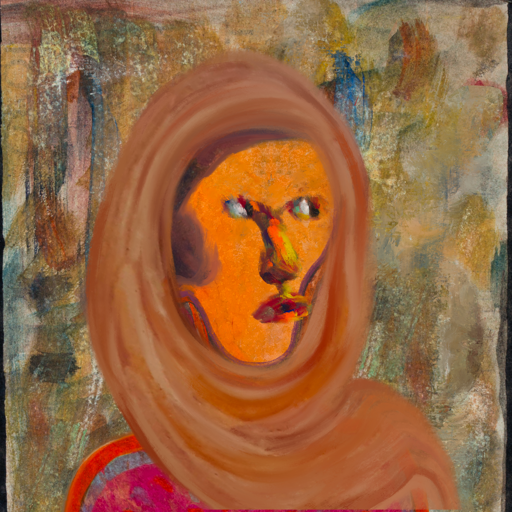
Background: Pipe, Head And Neck Side: Hypocrite_w_Hair, Face Side: An_Impression, Bust: Sisters, Hair Side: Mother_And_Son_Son, Head Accessory: Pious_Lady_Scarf, Second Necklace: Blank, Necklace: Blank, Baby: Blank